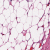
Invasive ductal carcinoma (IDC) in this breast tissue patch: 0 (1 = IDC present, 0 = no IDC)